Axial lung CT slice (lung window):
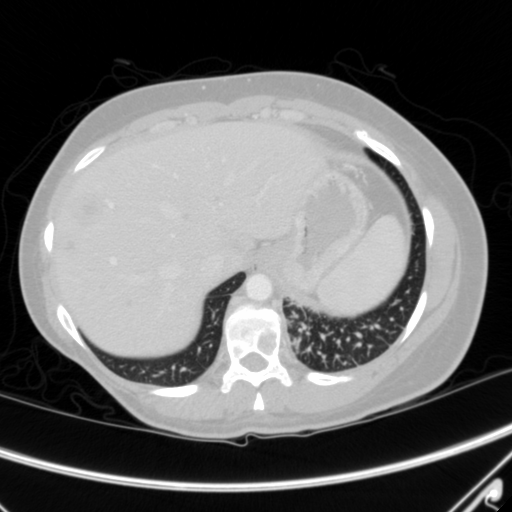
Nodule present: no